Question: I am getting an interesting scenario in iText where a table at the bottom of a columnText is splitting up rows unexpectedly. I have written some code to simulate the situation I am seeing and the result produced is shown in the image below:

The image above can be reproduced with the following code:
'''
Document document = new Document(new Rectangle(400, 220));
PdfWriter writer = PdfWriter.getInstance(document, new FileOutputStream(new File("test.pdf")));
document.open();
PdfPTable table = new PdfPTable(1);
table.setWidthPercentage(100);
table.setHeaderRows(2);
table.setSplitLate(false);
table.setSplitRows(true);
table.setSkipFirstHeader(true);
table.getDefaultCell().setBackgroundColor(BaseColor.LIGHT_GRAY);
table.addCell("Header (Continued)");
table.addCell("Subheader (Continued)");
table.getDefaultCell().setBackgroundColor(BaseColor.WHITE);
table.addCell("Header");
table.addCell("Subheader");
table.addCell("Row 1");
table.addCell("Row 2");
table.addCell("Row 3");
table.addCell("Row 4");
ColumnText columnText = new ColumnText(writer.getDirectContent());
columnText.addElement(table);
columnText.setSimpleColumn(36, 158, 364, 184);
columnText.go();
columnText.setSimpleColumn(36, 36, 364, 148);
columnText.go();
document.close();
'''
Notice that the actual lines marked as header have been highlighted gray. I have tried using 'table.keepRowsTogether(new int[] { 1 });', 'table.keepRowsTogether(new int[] { 3 });' and even 'table.keepRowsTogether(0);' but the splitting still happens. I was originally confusing myself by thinking that the rows with 'Header' and 'Subheader' were also part of the header rows but in fact they are simply rows to simulate a separate header text on the first page. Any ideas how to keep the second non-header row with the first non-header row?
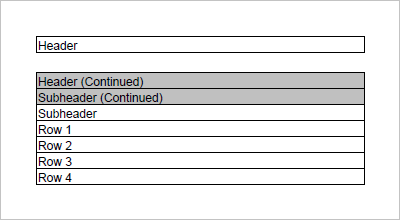
Answer: Turns out this was a bug. I worked with the iText support team on this and they were able to come up with a solution. The fix appears to have made it into the 5.5.6 release.